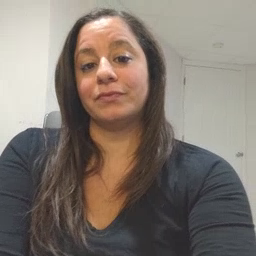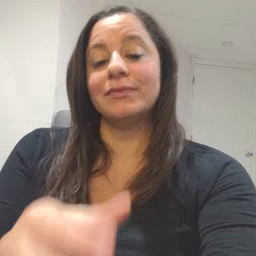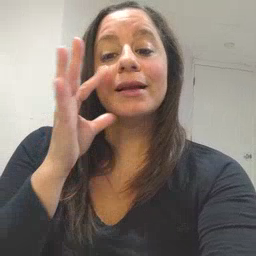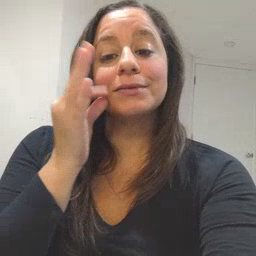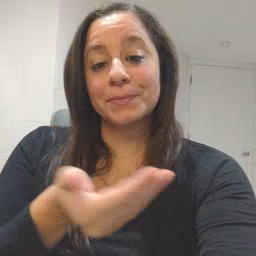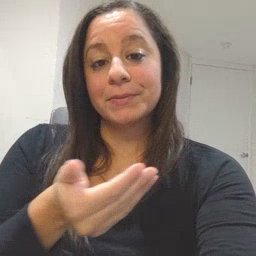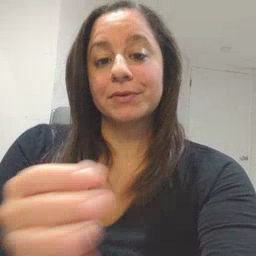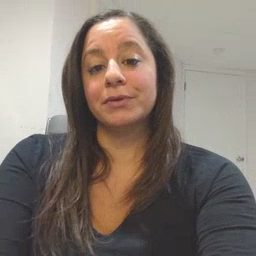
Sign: kitty